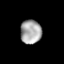
Tissue: lung
Cell type: T cells
Senescence score: 0.2314
Nuclear area (px): 497
Mean DAPI intensity: 164.825